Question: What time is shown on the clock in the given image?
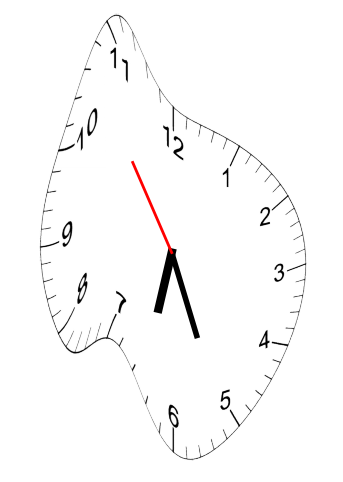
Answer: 06:25:54